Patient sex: F
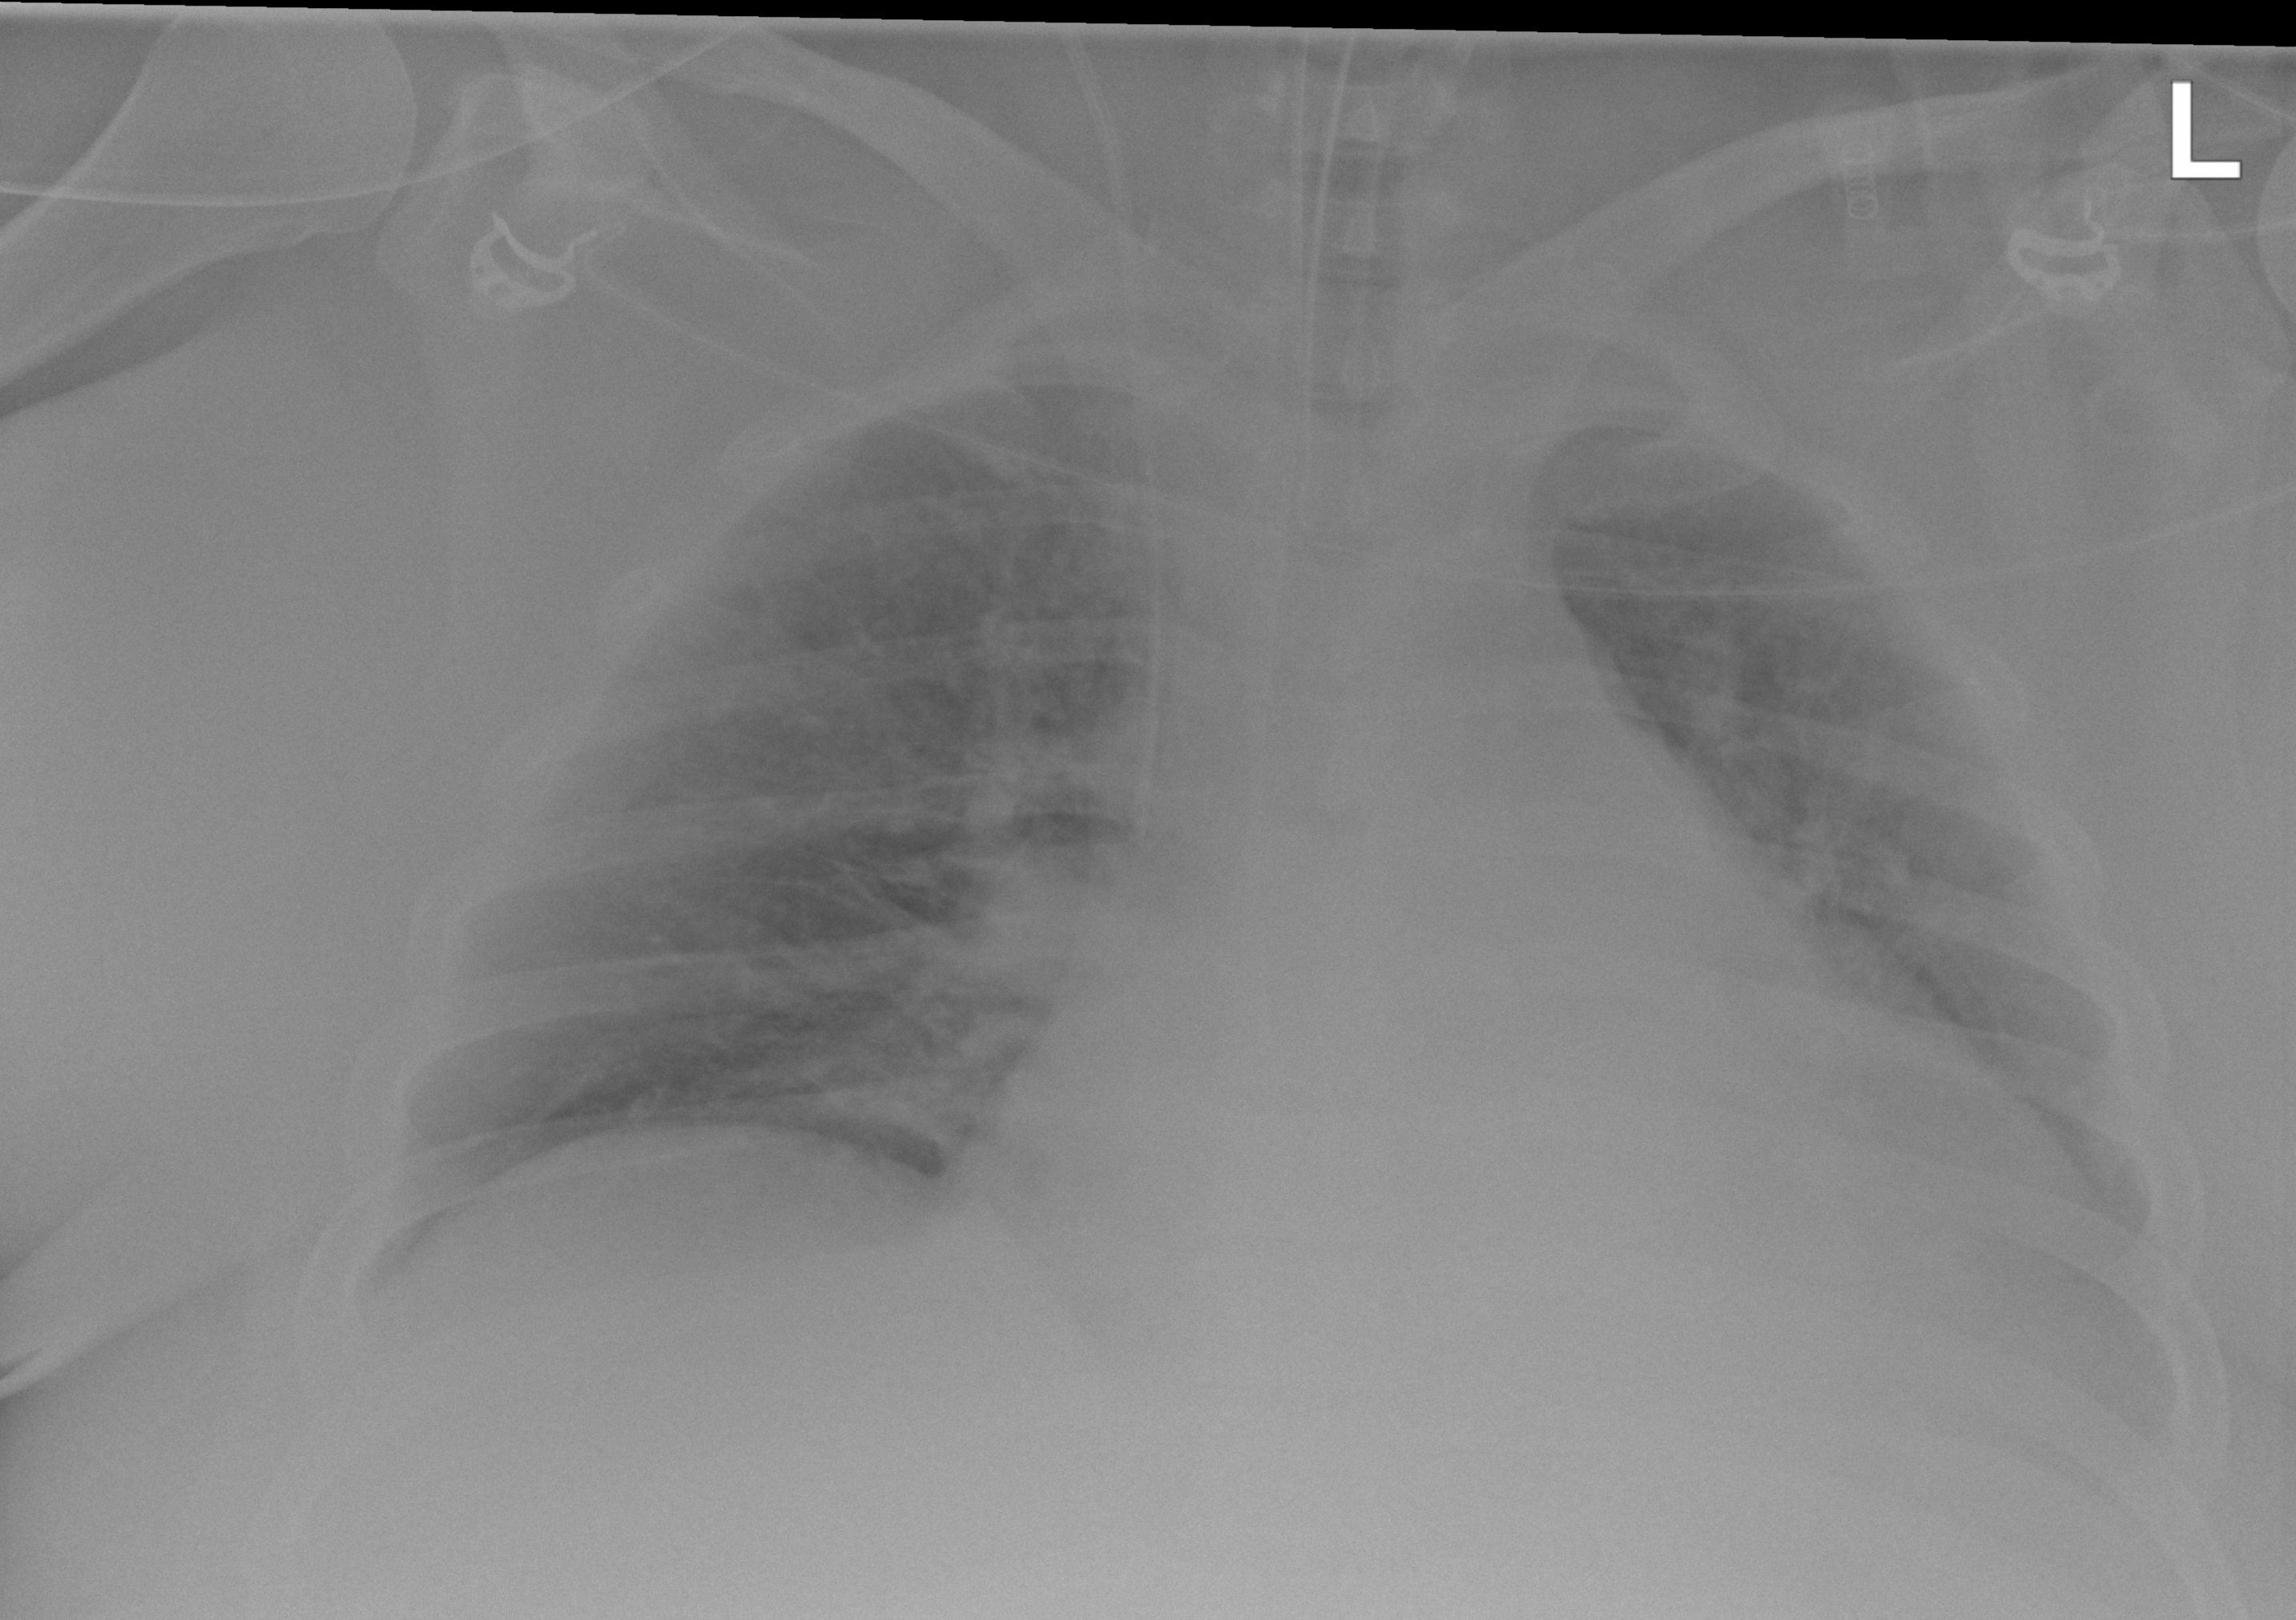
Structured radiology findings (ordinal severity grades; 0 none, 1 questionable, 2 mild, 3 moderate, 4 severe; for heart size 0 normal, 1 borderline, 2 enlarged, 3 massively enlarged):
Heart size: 3
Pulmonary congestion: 2
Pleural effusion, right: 1
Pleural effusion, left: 2
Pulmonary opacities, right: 2
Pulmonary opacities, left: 0
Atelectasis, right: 2
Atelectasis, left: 2